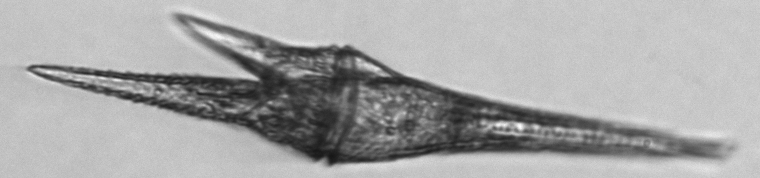
Label: Tripos_furca